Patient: sex F, age 82
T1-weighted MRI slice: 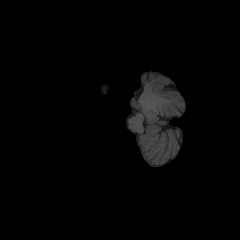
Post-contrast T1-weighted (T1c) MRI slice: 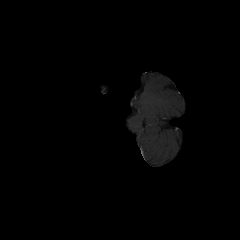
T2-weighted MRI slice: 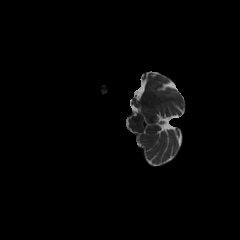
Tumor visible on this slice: no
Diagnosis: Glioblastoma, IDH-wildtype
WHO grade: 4